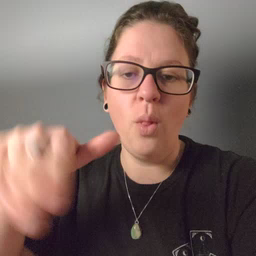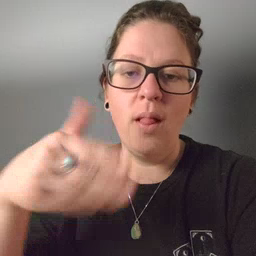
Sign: all